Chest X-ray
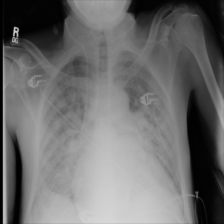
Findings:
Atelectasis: negative
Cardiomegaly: negative
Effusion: negative
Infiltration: negative
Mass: negative
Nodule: negative
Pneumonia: negative
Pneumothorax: negative
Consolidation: negative
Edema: negative
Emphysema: negative
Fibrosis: negative
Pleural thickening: negative
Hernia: negative